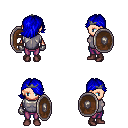
a pixel art fantasy rpg character, female body template, human, light skin, steel chest armor, magenta pants, blue swoop hairstyle, iron tiara, metal gloves, maroon shoes, shield, four views (front, back, left, right), 2x2 character sprite sheet, small pixel art, hard edges, no anti-aliasing